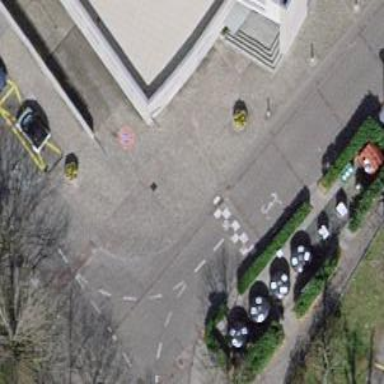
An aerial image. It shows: Bump for traffic calming.